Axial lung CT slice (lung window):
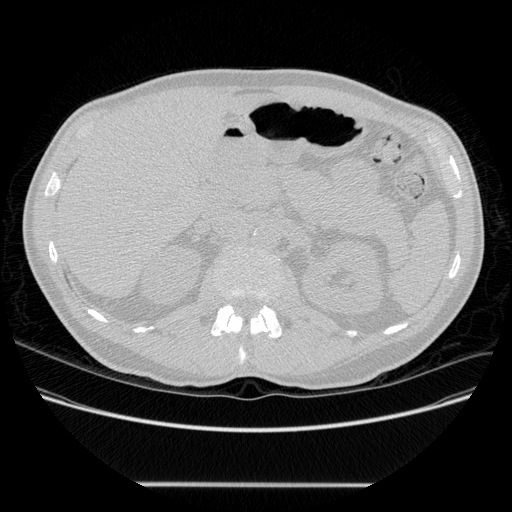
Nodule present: no